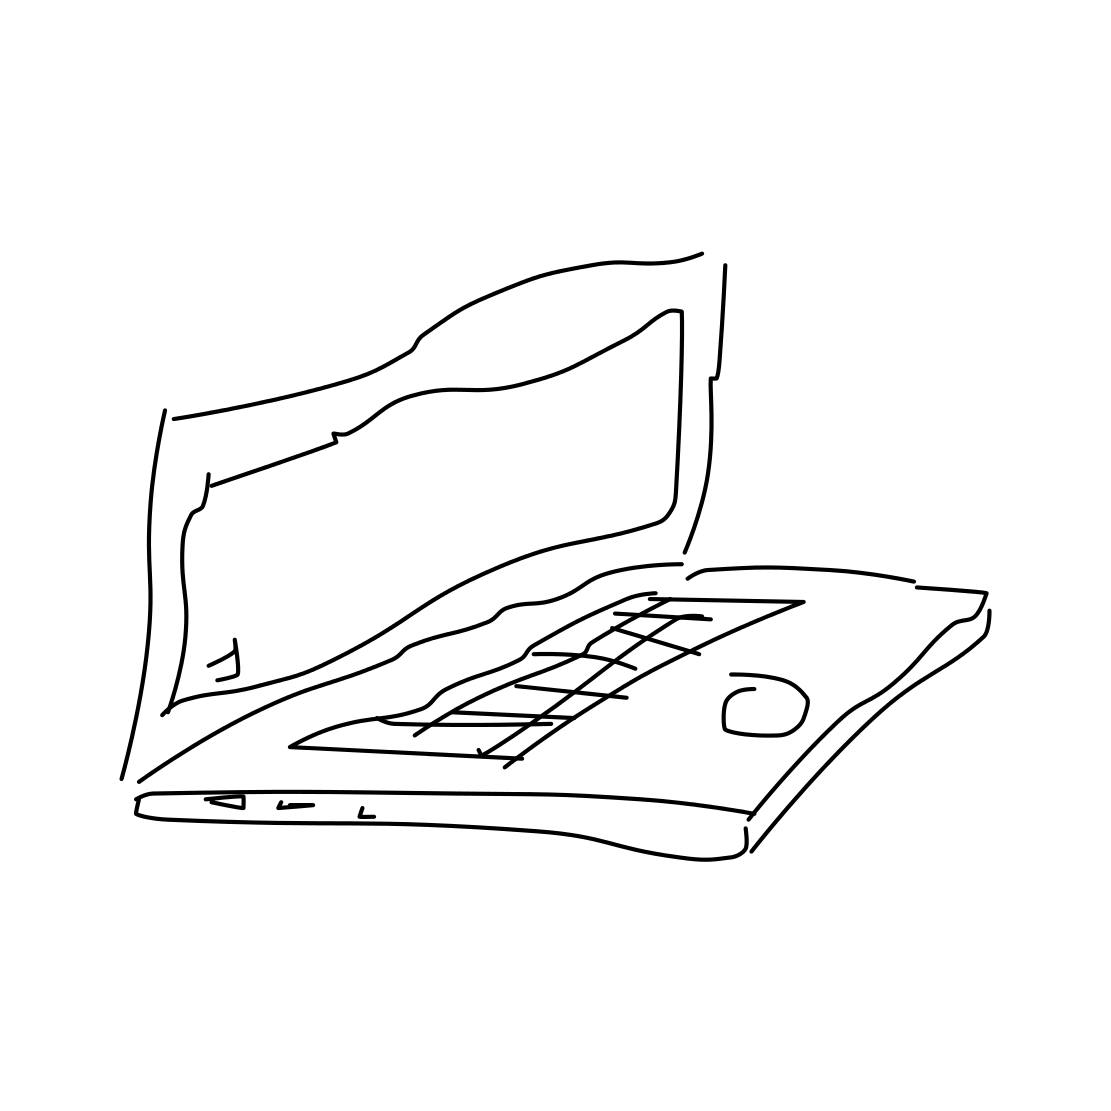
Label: laptop